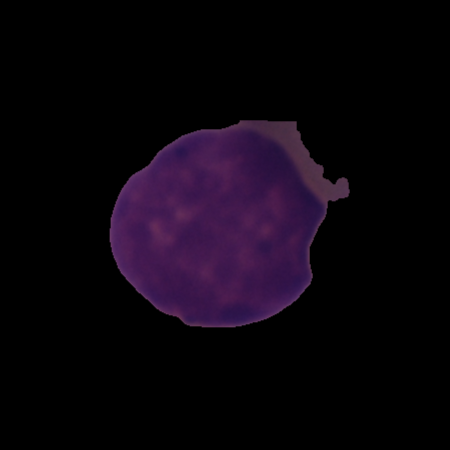
Label: cancer